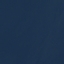
Label: SeaLake